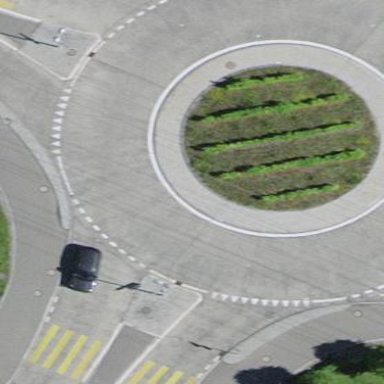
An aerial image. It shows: Roundabout at primary highway.